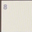
Piece: xx